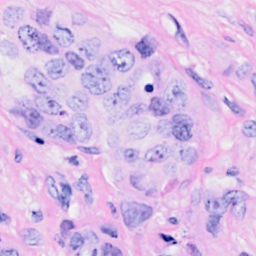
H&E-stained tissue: Breast